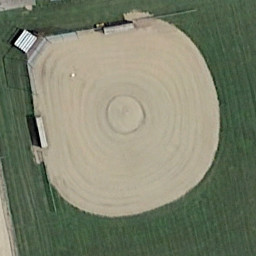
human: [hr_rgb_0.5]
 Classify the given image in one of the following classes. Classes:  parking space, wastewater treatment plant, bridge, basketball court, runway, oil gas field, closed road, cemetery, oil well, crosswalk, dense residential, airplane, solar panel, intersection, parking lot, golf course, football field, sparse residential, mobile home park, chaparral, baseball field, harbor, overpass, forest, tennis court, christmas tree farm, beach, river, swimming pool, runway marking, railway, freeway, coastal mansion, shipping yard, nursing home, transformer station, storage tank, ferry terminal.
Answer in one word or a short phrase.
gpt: baseball field